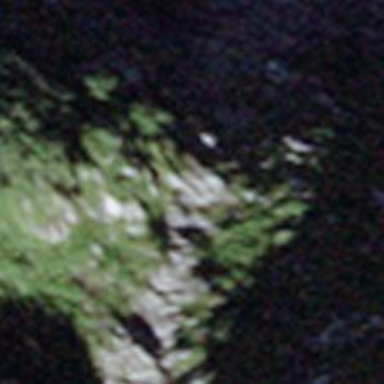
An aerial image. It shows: Cliff in nature.